Field crop: maize
Growth stage: 2
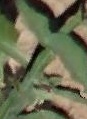
Species: maize